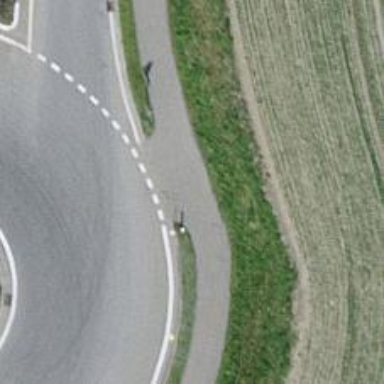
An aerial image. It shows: Cycle track alongside the road.